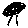
Label: tree